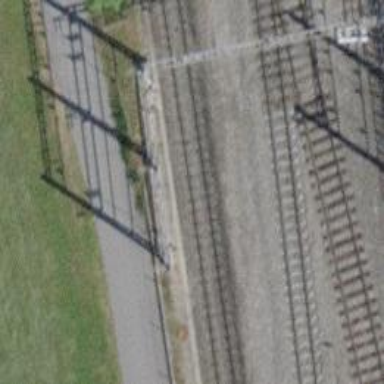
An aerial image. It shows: Narrow-gauge railway with single track. The railway is electrified with contact line.